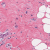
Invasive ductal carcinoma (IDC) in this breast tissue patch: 0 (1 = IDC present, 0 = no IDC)